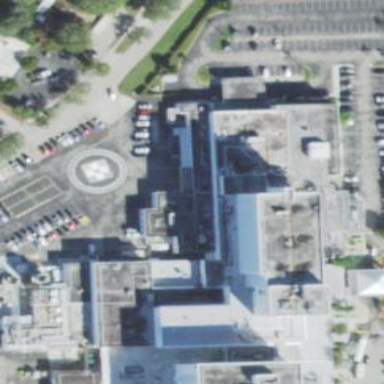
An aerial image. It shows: Hospital building.